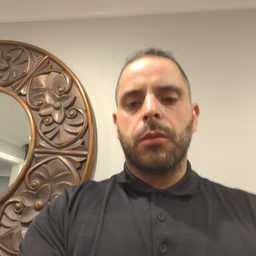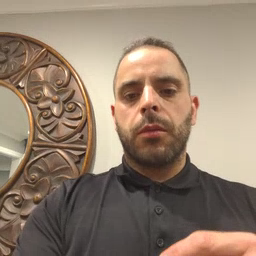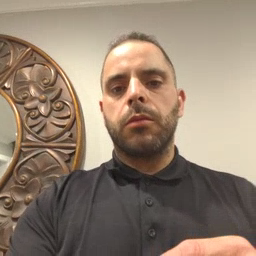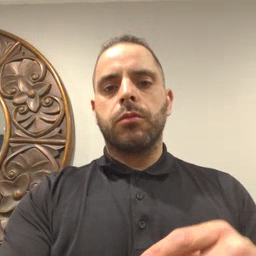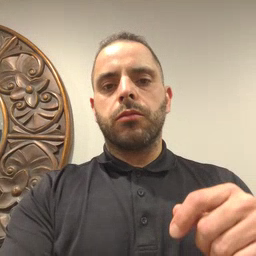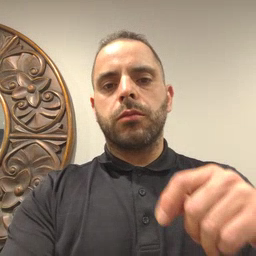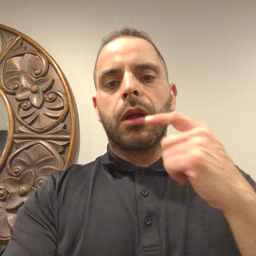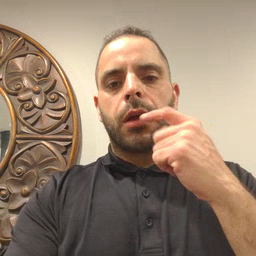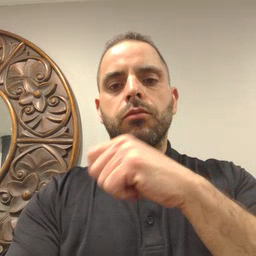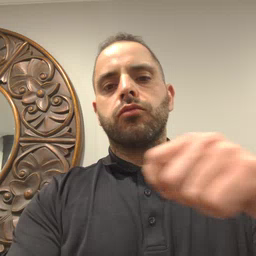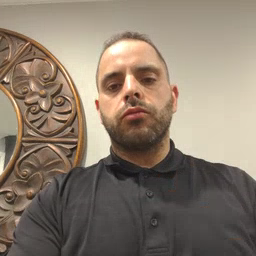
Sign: toothbrush